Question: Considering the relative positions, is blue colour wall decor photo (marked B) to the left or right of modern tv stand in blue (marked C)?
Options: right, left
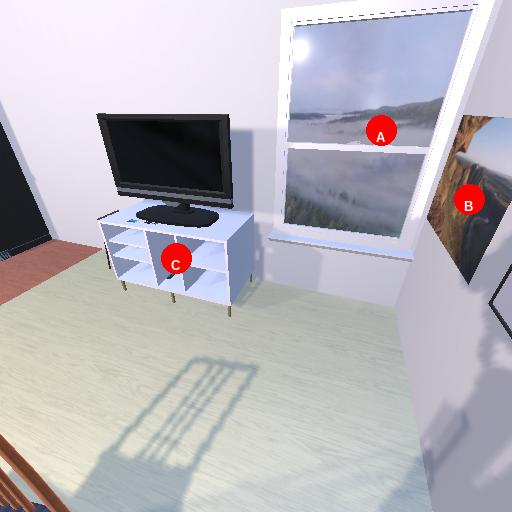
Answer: right